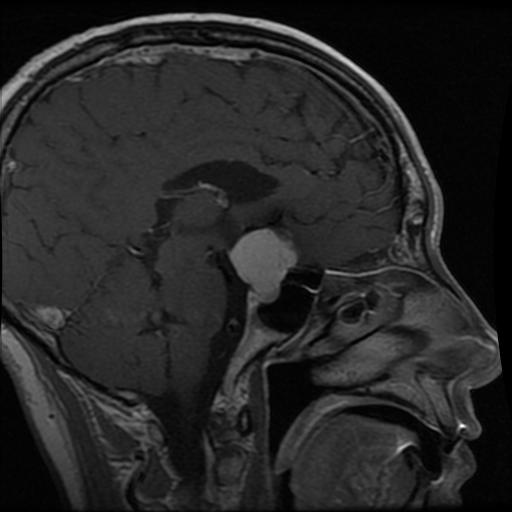
Label: meningioma